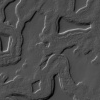
Atmospheric dust classification: not_dusty